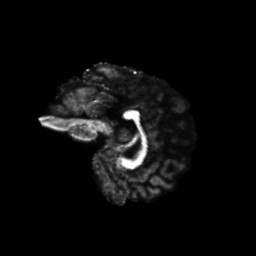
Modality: FA
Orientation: sagittal
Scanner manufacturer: siemens
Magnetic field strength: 3 T
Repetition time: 4.16 s
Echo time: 0.0806 s